Aerial crown-view tile of a tropical tree (Barro Colorado Island, Panama), acquired 20241014:
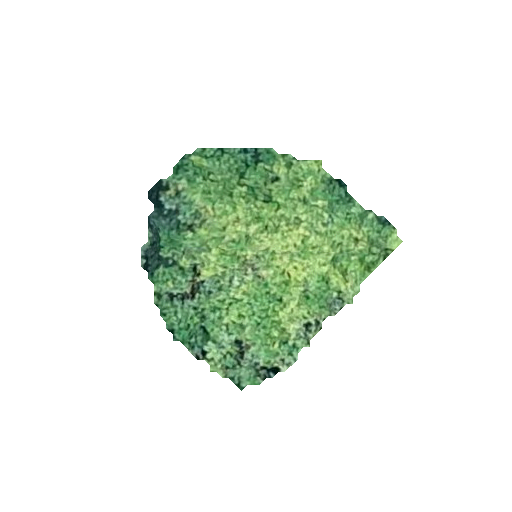
Species: Croton billbergianus
GBIF accepted scientific name: Croton billbergianus
Crown area: 63.51 m²